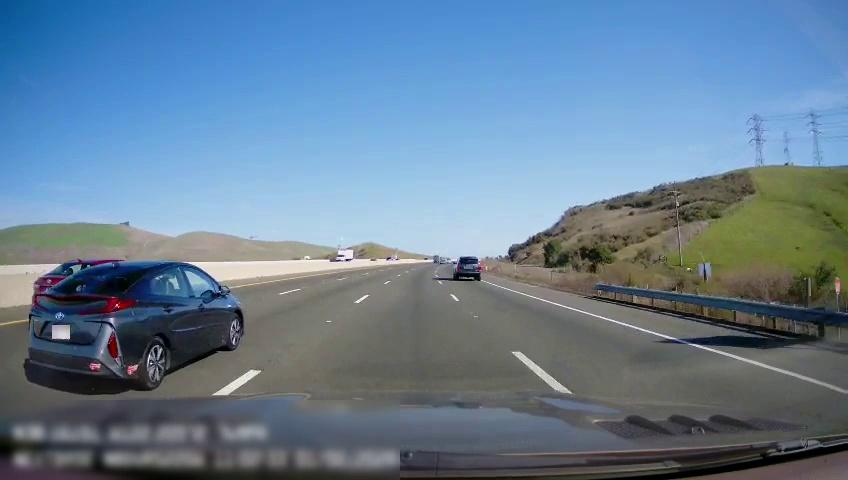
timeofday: Day
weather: Sunny
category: Drivable Space
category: Drivable Space
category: Vehicles | Car
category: Vehicles | Car
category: Vehicles | SUV
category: Vehicles | Truck
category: Lanes | Alternate Lane
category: Lanes | Alternate Lane
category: Lanes | Alternate Lane
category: Lanes | Current Lane
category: Lanes | Alternate Lane